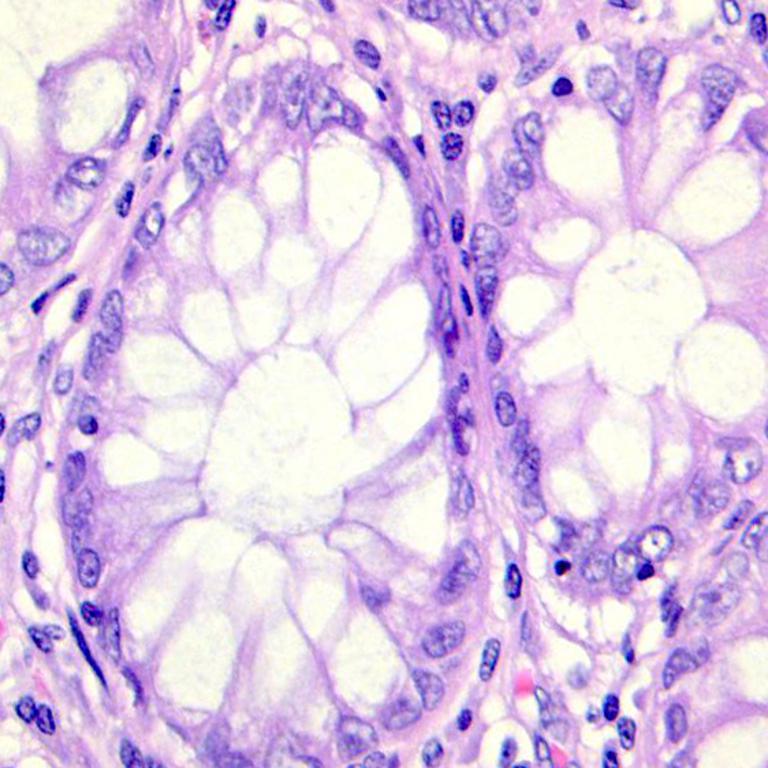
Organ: colon
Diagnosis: benign